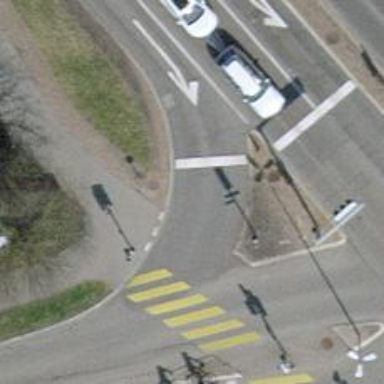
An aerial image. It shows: Asphalt path with uncontrolled zebra crossing.